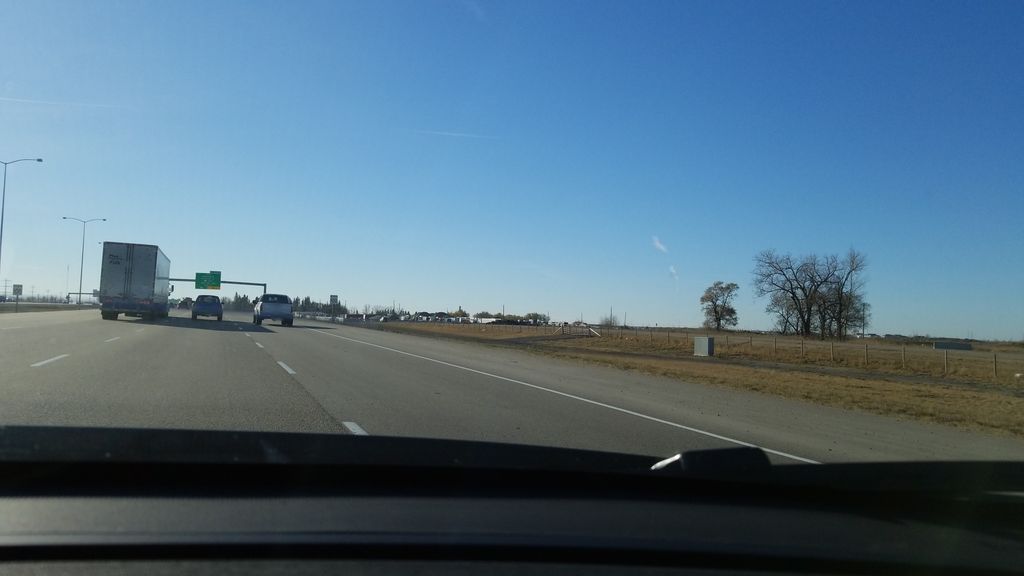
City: edmonton